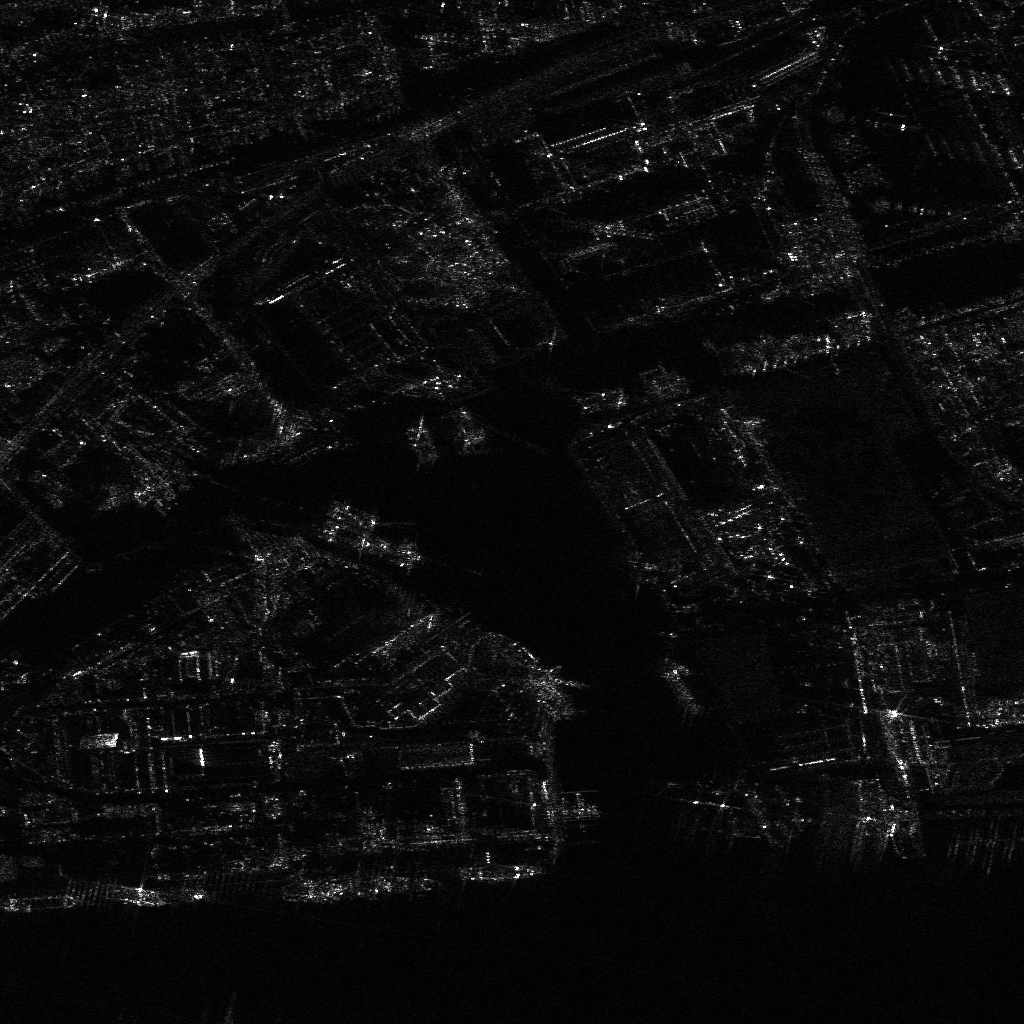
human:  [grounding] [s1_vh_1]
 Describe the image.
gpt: In the satellite image, there is  <ref>1 large container </ref> <box>[[31, 52, 40, 54, 18]]</box> located at center,  <ref>1 medium lawenforce </ref> <box>[[31, 49, 36, 51, 19]]</box> located at center,  <ref>2 medium container </ref> <box>[[43, 40, 47, 43, 57], [38, 41, 43, 44, 56]]</box> located at center.